九年级 · 代数
(本小题8.0分)

湖州素有鱼米之乡之称, 某水产养殖大户为了更好地发挥技术优势, 一次性收购了 $20000 \mathrm{~kg}$ 淡水鱼,计划养殖一段时间后再出售. 已知每天放养的费用相同, 放养 10 天的总成本为 30.4 万元; 放养 20 天的总成本为 30.8 万元 $($ 总成本 $=$ 放养总费用 + 收购成本 $)$.

(1)设每天的放养费用是 $a$ 万元, 收购成本为 $b$ 万元, 求 $a$ 和 $b$ 的值;

(2)设这批淡水鱼放养 $t$ 天后的质量为 $m(\mathrm{~kg})$, 销售单价为 $y$ 元 $/ \mathrm{kg}$. 根据以往经验可知: $m$ 与 $t$ 的函数关系为 $m=\left\{\begin{array}{l}20000(0 \leq t \leq 50) \\ 100 t+15000(50<t \leq 100)\end{array} ; y\right.$ 与 $t$ 的函数关系如图所示.

(1)分别求出当 $0 \leq t \leq 50$ 和 $50<t \leq 100$ 时, $y$ 与 $t$ 的函数关系式;

(2)设将这批淡水鱼放养 $t$ 天后一次性出售所得利润为 $W$ 元，求当 $t$ 为何值时， $W$ 最大？并求出最大值. (
利润=销售总额一总成本)

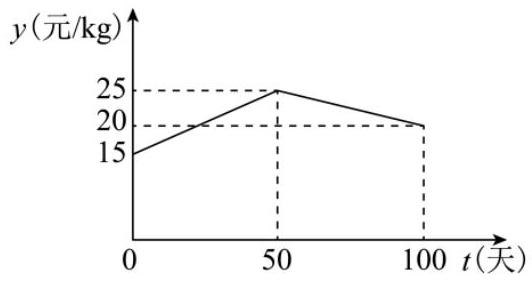
答案: 解: (1)由题意, 得: $\left\{\begin{array}{l}10 a+b=30.4 \\ 20 a+b=30.8\end{array}\right.$,

解得 $\left\{\begin{array}{l}a=0.04 \\ b=30\end{array}\right.$,

答: $a$ 的值为 $0.04, b$ 的值为 30 ;

(2)(1)当 $0 \leq t \leq 50$ 时, 设 $y$ 与 $t$ 的函数解析式为 $y=k_{1} t+n_{1}$,

将 $(0,15) 、(50,25)$ 代入, 得: $\left\{\begin{array}{l}n_{1}=15 \\ 50 k_{1}+n_{1}=25\end{array}\right.$,

解得: $\left\{\begin{array}{l}k_{1}=\frac{1}{5} \\ n_{1}=15\end{array}\right.$,

$\therefore y$ 与 $t$ 的函数解析式为 $y=\frac{1}{5} t+15$;

当 $50<t \leq 100$ 时, 设 $y$ 与 $t$ 的函数解析式为 $y=k_{2} t+n_{2}$,

将点 $(50,25)$ 、 $(100,20)$ 代入, 得: $\left\{\begin{array}{l}50 k_{2}+n_{2}=25 \\ 100 k_{2}+n_{2}=20\end{array}\right.$,

解得: $\left\{\begin{array}{l}k_{2}=-\frac{1}{10}, \\ n_{2}=30\end{array}\right.$

$\therefore y$ 与 $t$ 的函数解析式为 $y=-\frac{1}{10} t+30$;

(2)由题意, 当 $0 \leq t \leq 50$ 时,

$W=20000\left(\frac{1}{5} t+15\right)-(400 t+300000)=3600 t$,

$\because 3600>0$,

$\therefore$ 当 $t=50$ 时, $W_{\text {最大值 }}=180000$ (元);

当 $50<t \leq 100$ 时, $W=(100 t+15000)\left(-\frac{1}{10} t+30\right)-(400 t+300000)$

$$
=-10 t^{2}+1100 t+150000
$$

$=-10(t-55)^{2}+180250$,

$\because-10<0$,

$\therefore$ 当 $t=55$ 时, $W_{\text {最大值 }}=180250$ (元),

综上所述, 放养 55 天时, $W$ 最大, 最大值为 180250 元.

解析: 本题主要考查二次函数的应用, 熟练掌握待定系数法求函数解析式，根据相等关系列出利润的函数解析式及二次函数的性质是解题的关键.

(1)由放养 10 天的总成本为 30.4 万元; 放养 20 天的总成本为 30.8 万元可得答案;

(2)(1)分 $0 \leq t \leq 50 、 50<t \leq 100$ 两种情况, 结合函数图象利用待定系数法求解可得;

(2)就以上两种情况，根据 “利润=销售总额-总成本” 列出函数解析式，依据一次函数性质和二次函数性质求得最大值即可得.